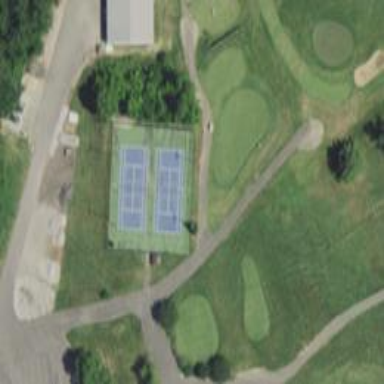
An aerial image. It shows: Asphalt path designated as golf cartpath.